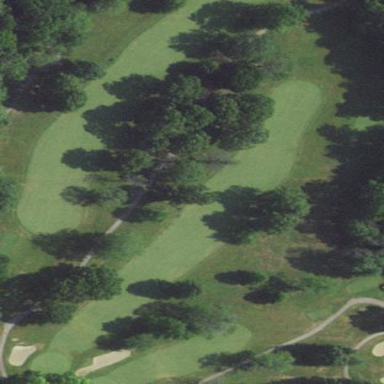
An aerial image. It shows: Rough area on grassy golf course.